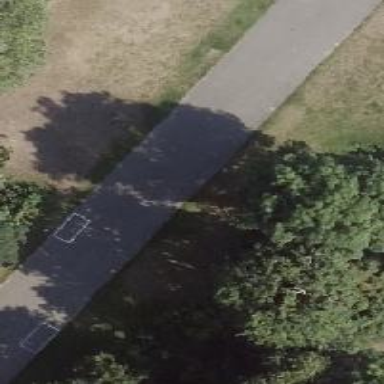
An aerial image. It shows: Disc golf hole.